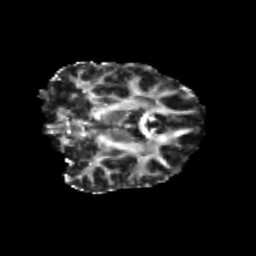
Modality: FA
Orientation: coronal
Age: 25
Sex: female
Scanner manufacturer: siemens
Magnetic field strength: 3 T
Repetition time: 3.5 s
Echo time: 0.104 s